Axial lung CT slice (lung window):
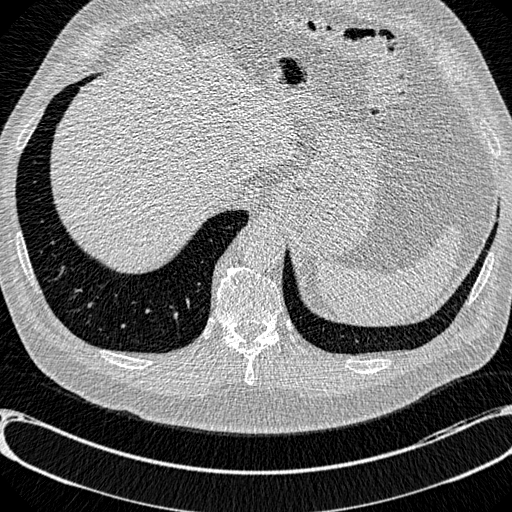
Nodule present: no